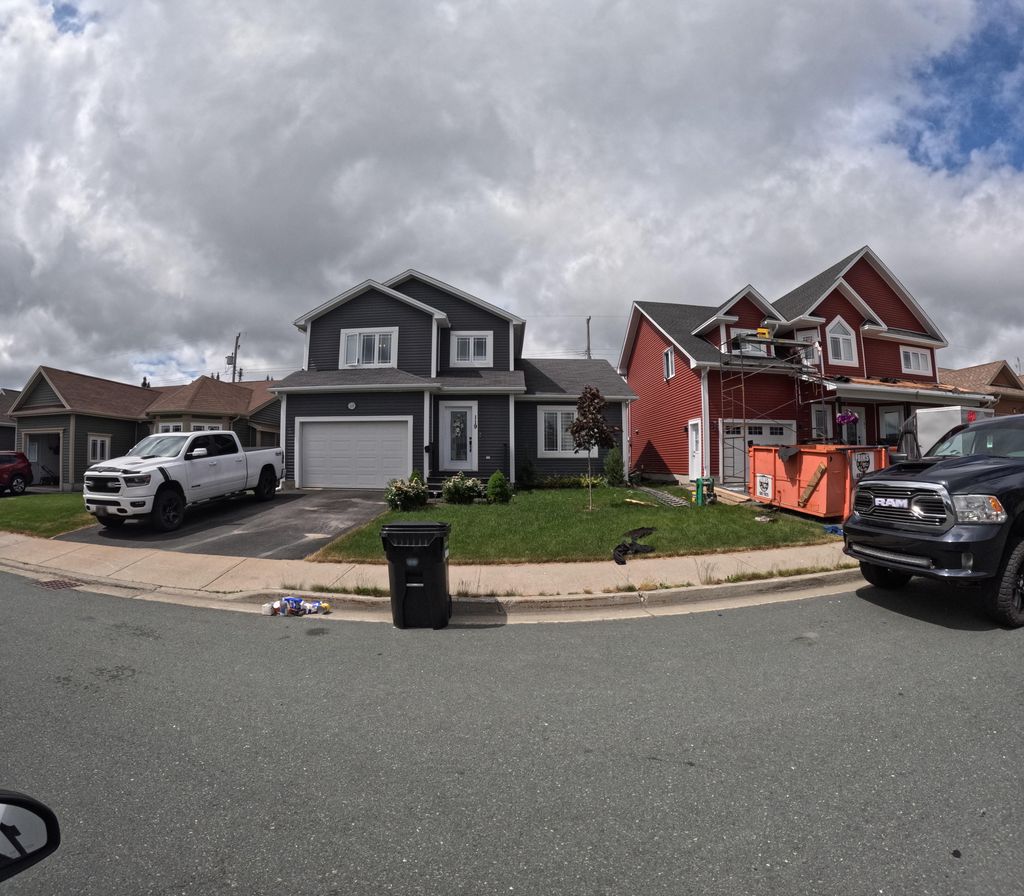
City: st_johns